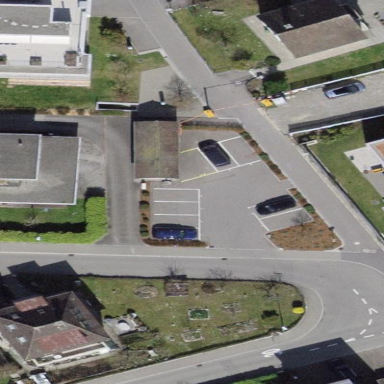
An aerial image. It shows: Street side parking area.